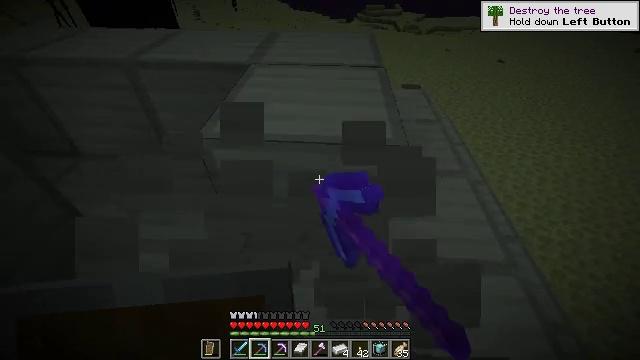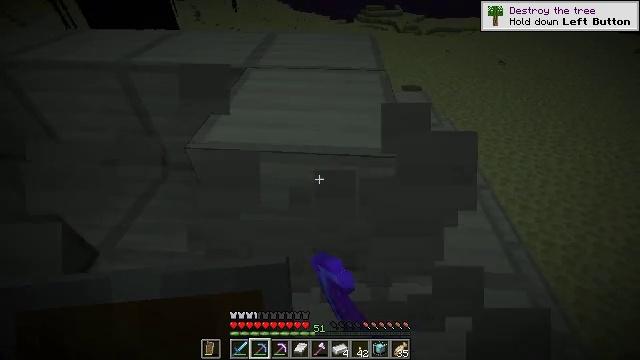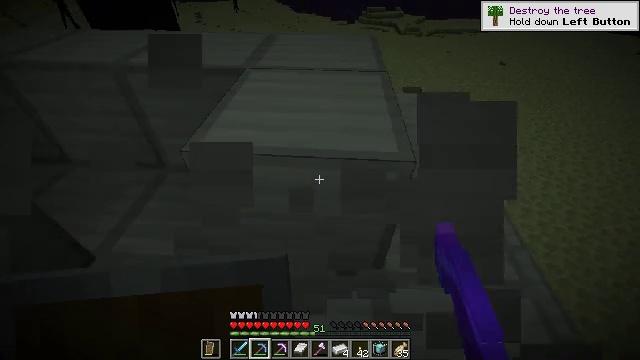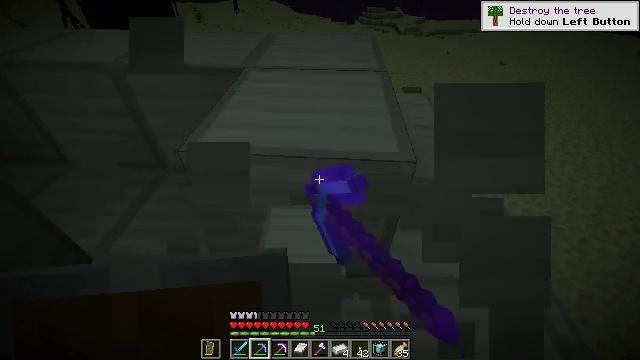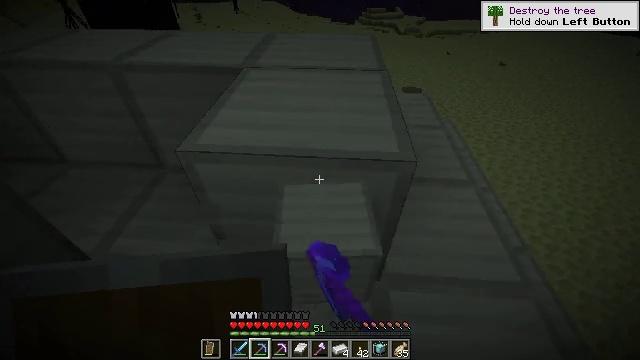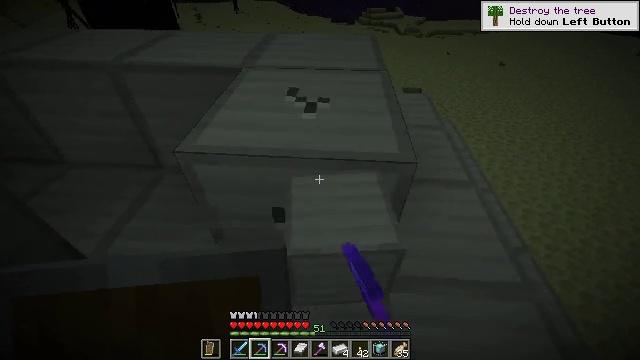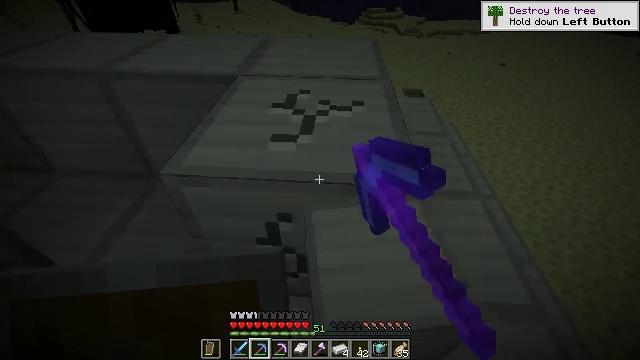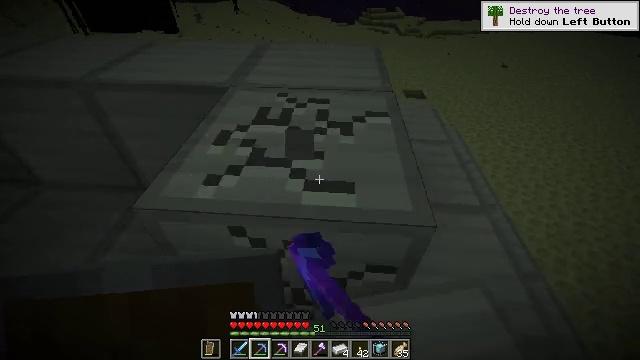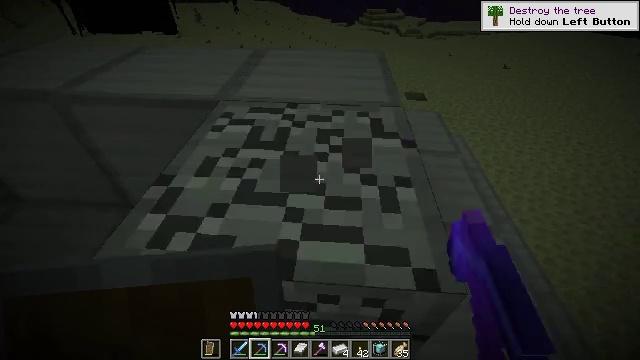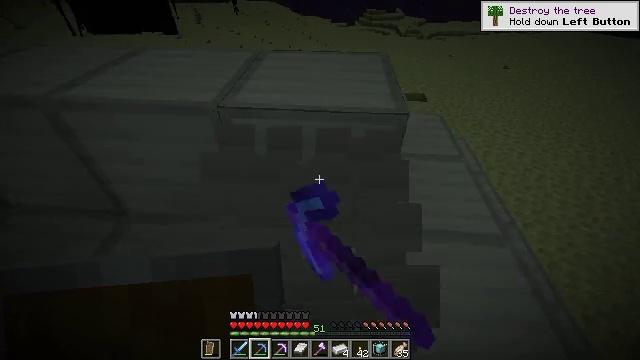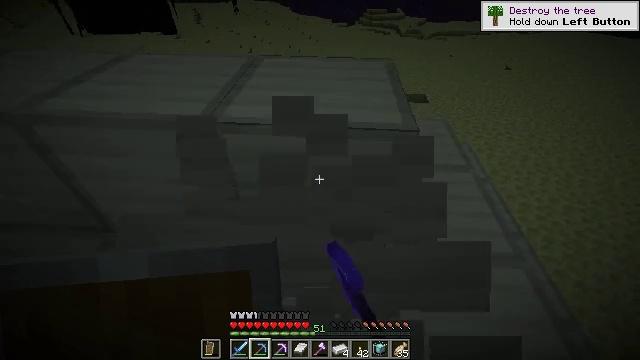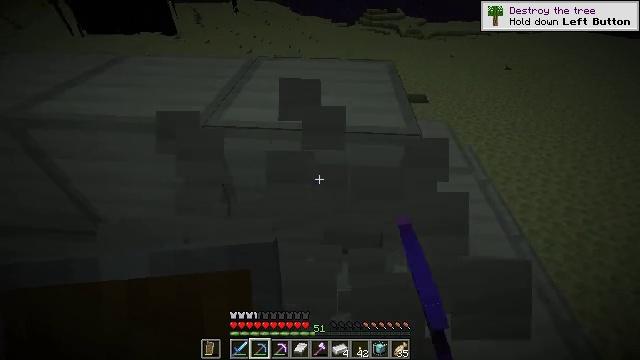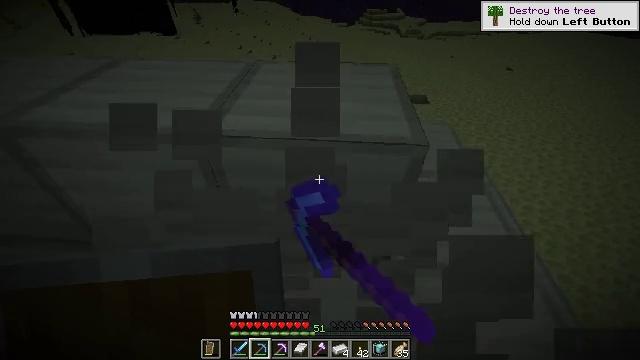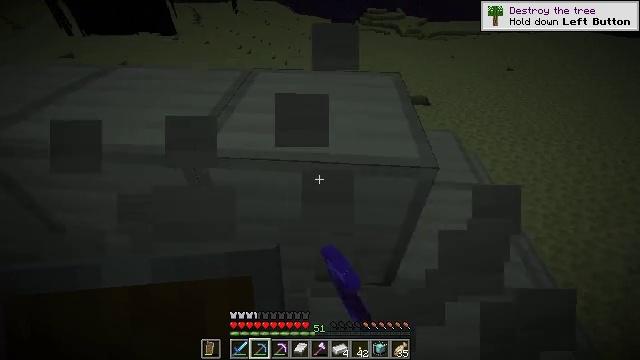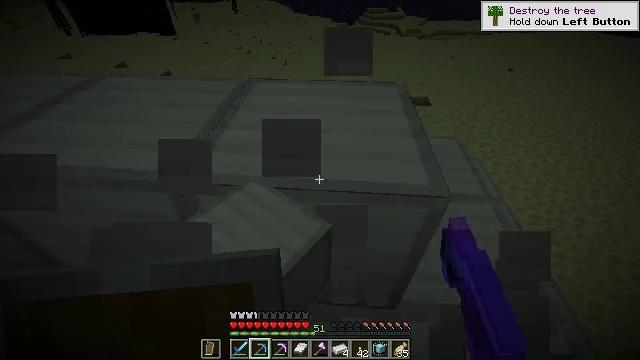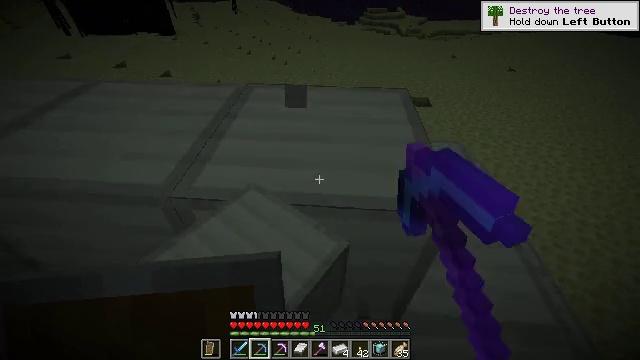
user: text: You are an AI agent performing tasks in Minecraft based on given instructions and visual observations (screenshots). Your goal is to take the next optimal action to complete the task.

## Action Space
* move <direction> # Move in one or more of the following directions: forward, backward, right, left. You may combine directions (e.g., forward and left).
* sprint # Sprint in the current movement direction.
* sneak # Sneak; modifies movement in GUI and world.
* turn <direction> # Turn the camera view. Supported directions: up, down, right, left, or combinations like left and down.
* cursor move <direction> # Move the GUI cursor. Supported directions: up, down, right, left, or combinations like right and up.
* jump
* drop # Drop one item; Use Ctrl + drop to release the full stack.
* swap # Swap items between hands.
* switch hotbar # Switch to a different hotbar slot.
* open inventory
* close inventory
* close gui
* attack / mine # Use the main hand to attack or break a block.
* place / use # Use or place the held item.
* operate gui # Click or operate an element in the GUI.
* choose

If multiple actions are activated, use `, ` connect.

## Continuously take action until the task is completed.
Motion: motion action
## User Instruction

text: Mine iron block from a structure.
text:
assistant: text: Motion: attack / mine
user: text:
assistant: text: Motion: attack / mine
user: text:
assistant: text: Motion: attack / mine
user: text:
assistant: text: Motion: attack / mine
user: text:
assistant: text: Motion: move forward, attack / mine
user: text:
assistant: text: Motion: move forward, attack / mine
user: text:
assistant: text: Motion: move forward, attack / mine
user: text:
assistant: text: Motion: move forward, attack / mine
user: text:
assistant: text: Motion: move forward, attack / mine
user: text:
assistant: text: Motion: move forward, attack / mine
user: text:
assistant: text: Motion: attack / mine
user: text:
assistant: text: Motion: attack / mine
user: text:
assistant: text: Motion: move forward, attack / mine
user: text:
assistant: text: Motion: move forward, attack / mine
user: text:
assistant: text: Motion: move forward, attack / mine
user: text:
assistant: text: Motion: move forward, attack / mine
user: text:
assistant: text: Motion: move forward, attack / mine
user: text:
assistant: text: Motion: move forward, attack / mine
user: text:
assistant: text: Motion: move right, turn left and down, attack / mine
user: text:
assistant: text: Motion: move right, turn left and down, attack / mine
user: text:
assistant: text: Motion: move right, turn left and down, attack / mine
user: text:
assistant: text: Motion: move right, turn left, attack / mine
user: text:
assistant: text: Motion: turn left and up, attack / mine
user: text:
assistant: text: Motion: turn left and up, attack / mine
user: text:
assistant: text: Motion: attack / mine
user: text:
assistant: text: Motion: attack / mine
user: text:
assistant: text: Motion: attack / mine
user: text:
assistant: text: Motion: attack / mine
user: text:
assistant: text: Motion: attack / mine
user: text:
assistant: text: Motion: move forward, attack / mine